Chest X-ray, AP view. Patient: 41 years old, sex M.
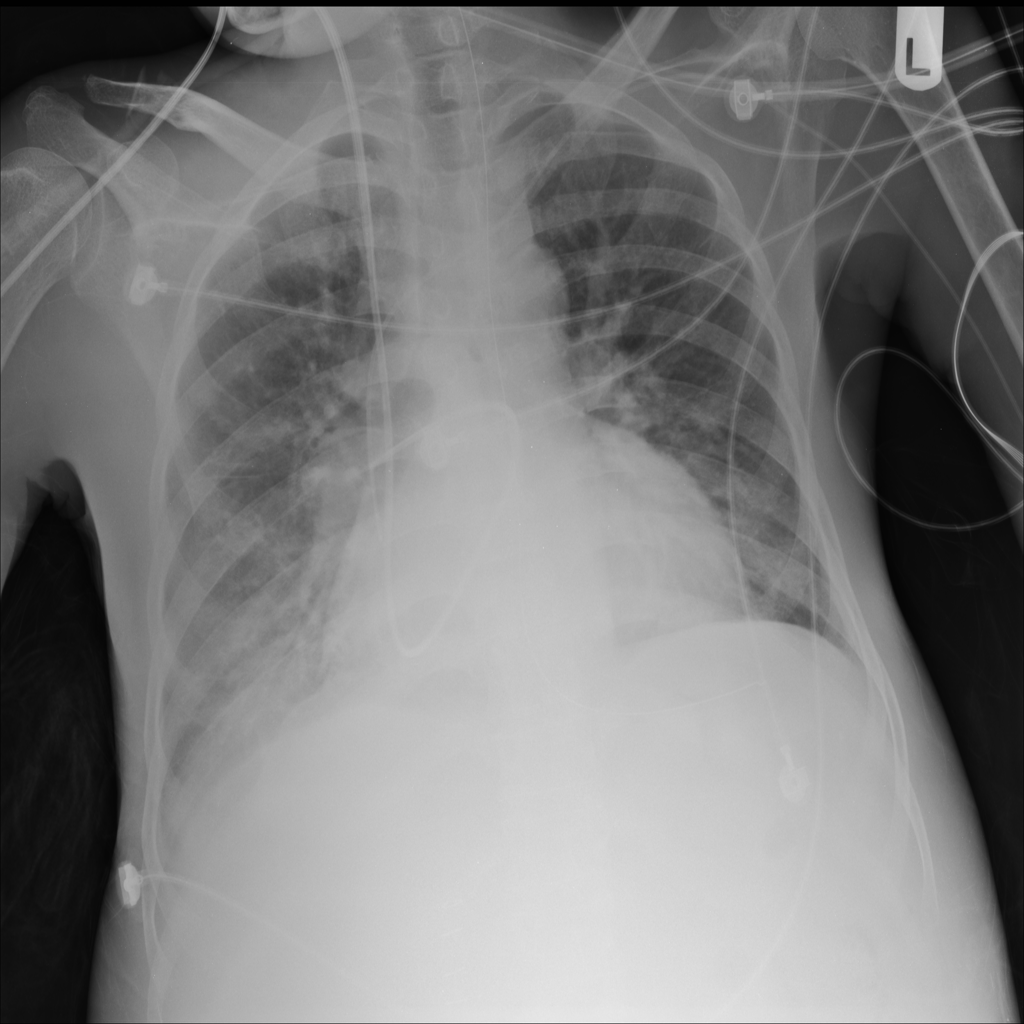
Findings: Infiltration